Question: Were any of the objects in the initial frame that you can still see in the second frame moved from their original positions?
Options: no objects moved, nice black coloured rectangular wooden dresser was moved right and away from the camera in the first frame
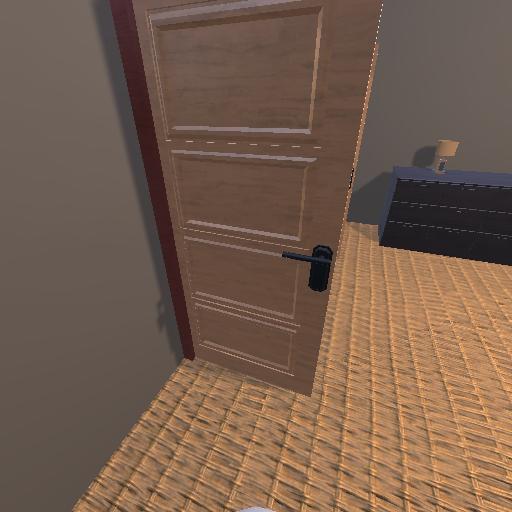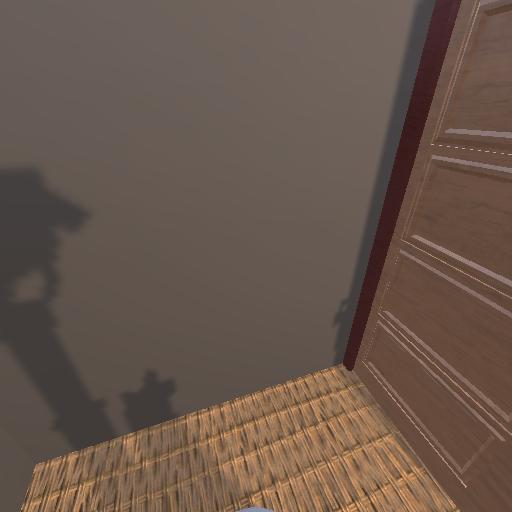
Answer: no objects moved